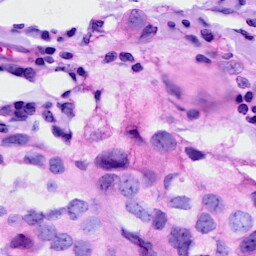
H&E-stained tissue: Breast